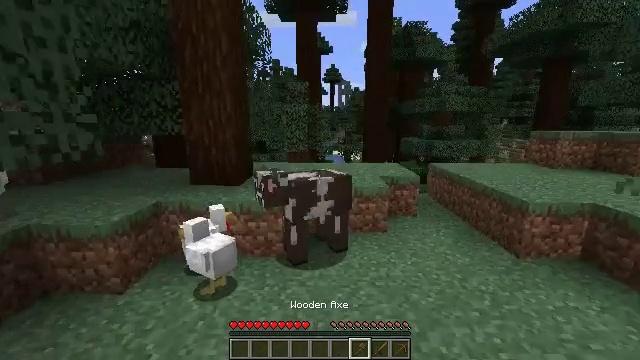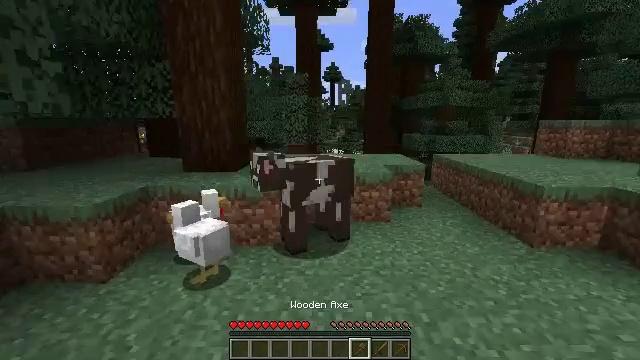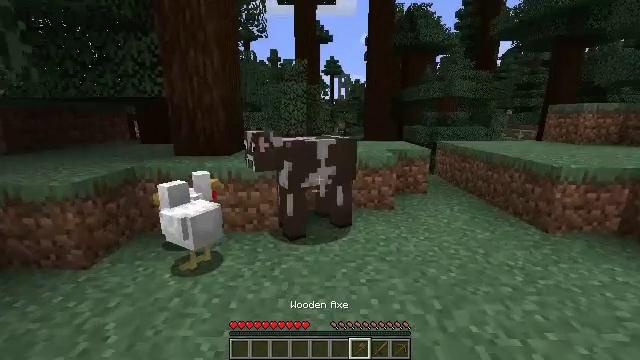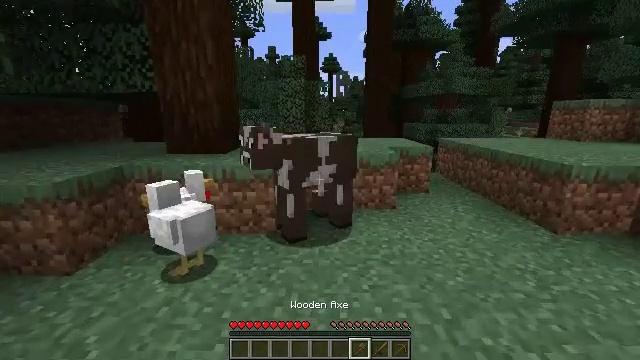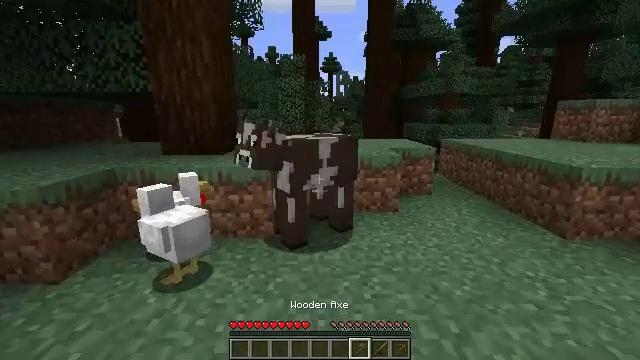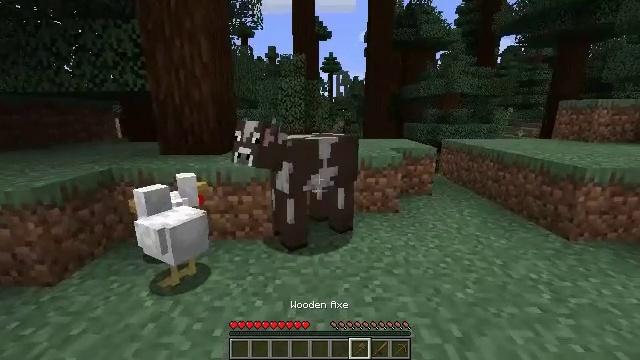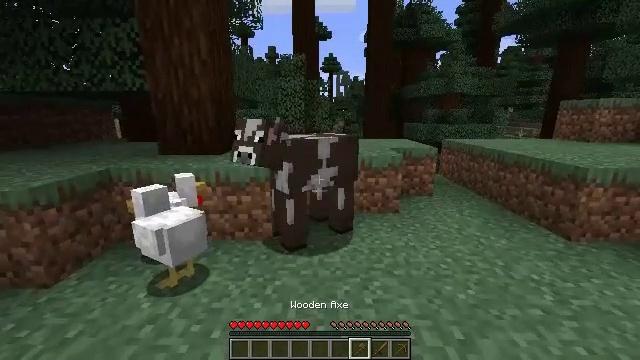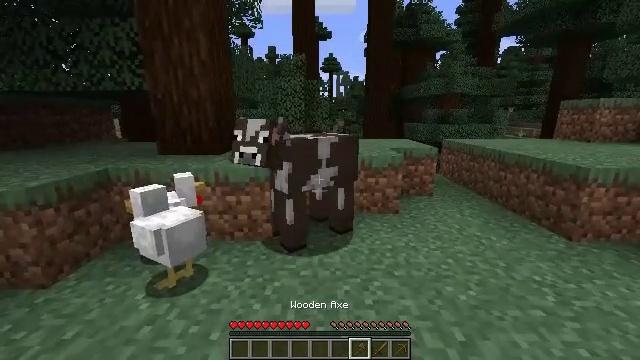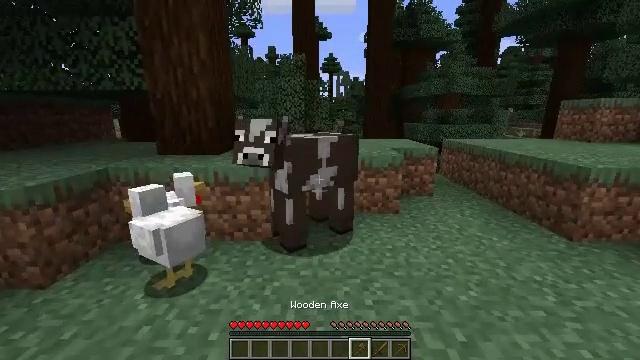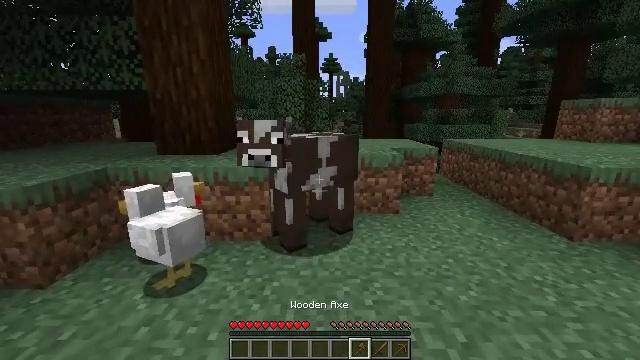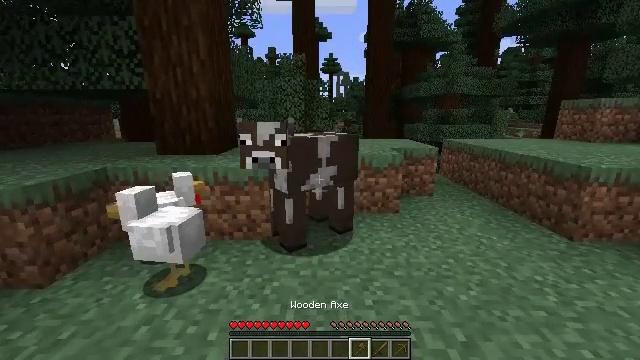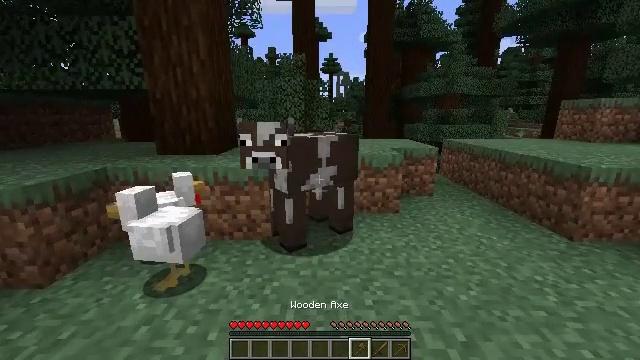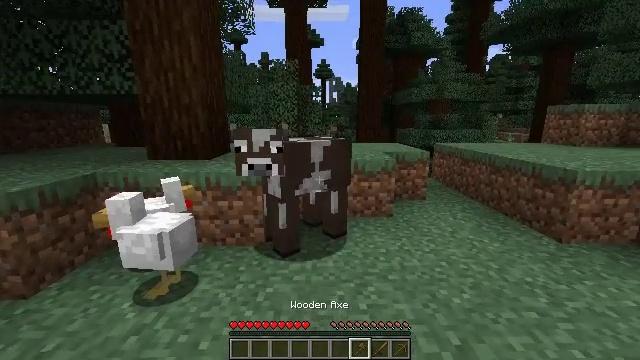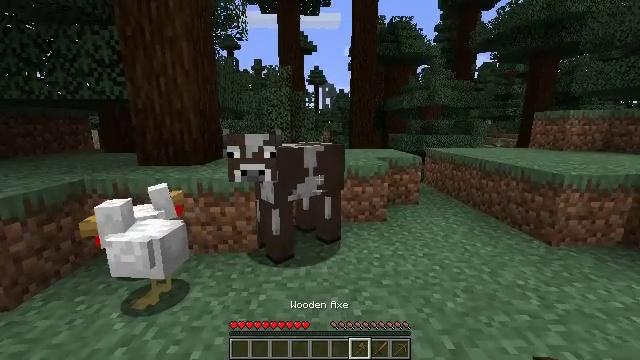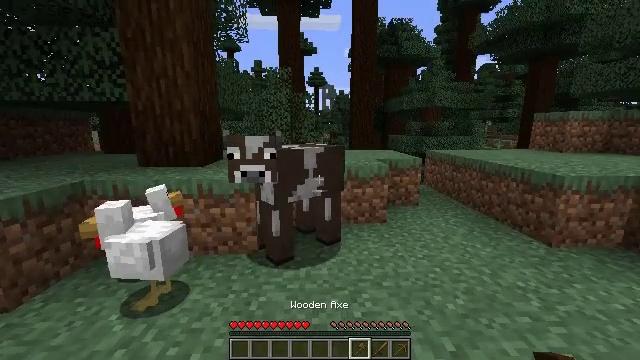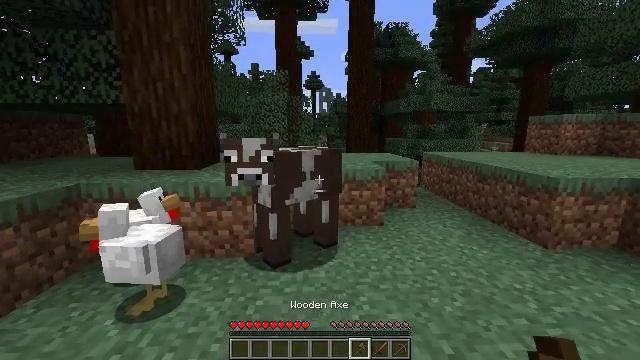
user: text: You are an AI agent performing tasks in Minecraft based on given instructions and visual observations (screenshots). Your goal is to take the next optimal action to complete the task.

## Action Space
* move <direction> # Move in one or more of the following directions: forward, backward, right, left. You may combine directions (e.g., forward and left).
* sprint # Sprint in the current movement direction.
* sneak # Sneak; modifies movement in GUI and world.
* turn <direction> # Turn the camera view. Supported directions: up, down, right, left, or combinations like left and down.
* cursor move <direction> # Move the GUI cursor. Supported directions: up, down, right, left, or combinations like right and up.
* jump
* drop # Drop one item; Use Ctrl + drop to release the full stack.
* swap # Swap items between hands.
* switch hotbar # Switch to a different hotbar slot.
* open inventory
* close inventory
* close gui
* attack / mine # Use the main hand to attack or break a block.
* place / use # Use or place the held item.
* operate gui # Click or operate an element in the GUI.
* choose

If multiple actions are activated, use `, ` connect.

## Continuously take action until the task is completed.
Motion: motion action
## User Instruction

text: Hunt a cow.
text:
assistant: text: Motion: no_op
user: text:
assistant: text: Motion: no_op
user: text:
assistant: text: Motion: no_op
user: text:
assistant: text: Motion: no_op
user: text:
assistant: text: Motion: no_op
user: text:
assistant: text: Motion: no_op
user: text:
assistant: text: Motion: no_op
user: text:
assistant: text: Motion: no_op
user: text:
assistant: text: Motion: no_op
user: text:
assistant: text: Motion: no_op
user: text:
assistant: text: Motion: no_op
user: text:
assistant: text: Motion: turn right and up
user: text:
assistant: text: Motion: turn right and up
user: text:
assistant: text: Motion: no_op
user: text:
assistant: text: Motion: no_op
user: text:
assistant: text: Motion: no_op
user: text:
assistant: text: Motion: no_op
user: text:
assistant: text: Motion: no_op
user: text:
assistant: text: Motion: no_op
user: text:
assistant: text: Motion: no_op
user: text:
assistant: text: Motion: no_op
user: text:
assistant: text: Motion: no_op
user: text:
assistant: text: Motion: no_op
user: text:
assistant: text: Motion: no_op
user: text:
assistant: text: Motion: no_op
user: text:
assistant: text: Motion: move forward
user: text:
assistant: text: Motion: move forward
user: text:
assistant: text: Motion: move forward
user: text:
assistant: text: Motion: move forward
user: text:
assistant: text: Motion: move forward, jump